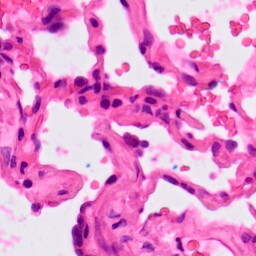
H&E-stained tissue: Lung